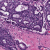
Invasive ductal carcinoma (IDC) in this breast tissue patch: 1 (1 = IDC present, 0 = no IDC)